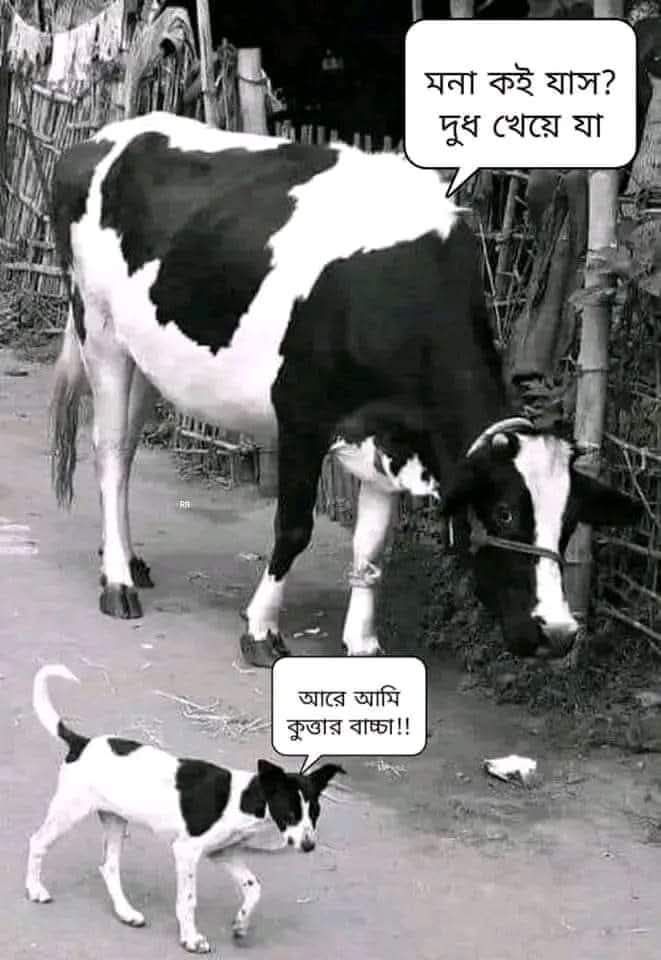
Text: মনা কই যাস? দুধ খেয়ে যা
আরে আমি কুত্তার বাচ্চা!!
Label: Non Hate